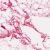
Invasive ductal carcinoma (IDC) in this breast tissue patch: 0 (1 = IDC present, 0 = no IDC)